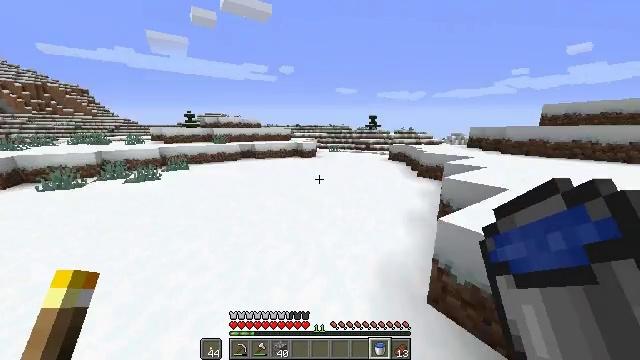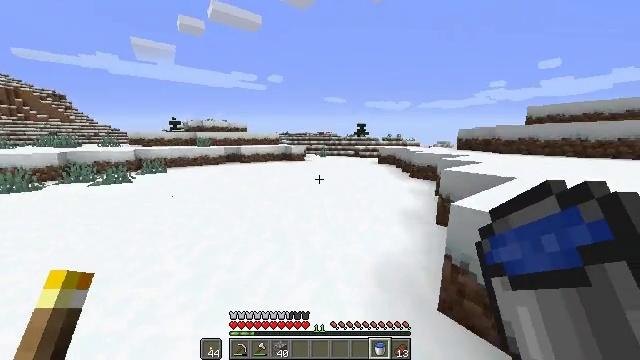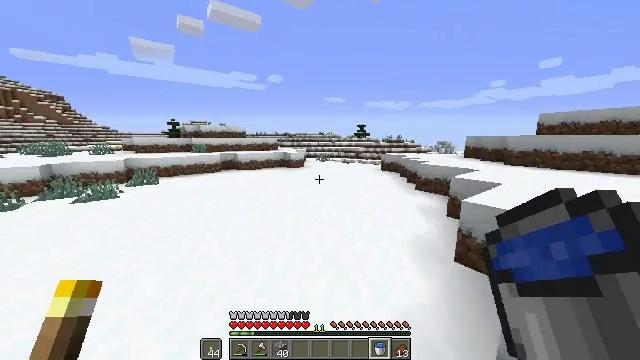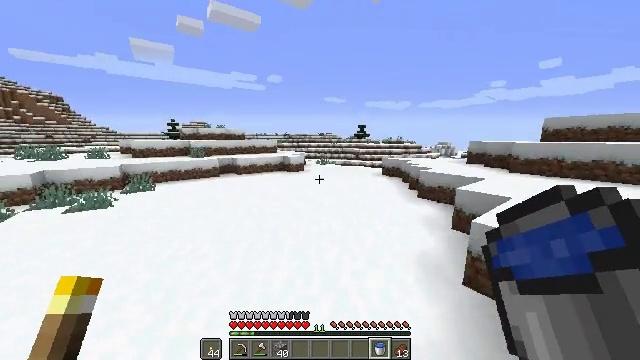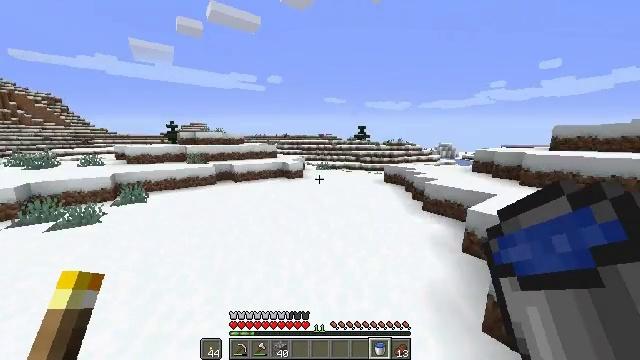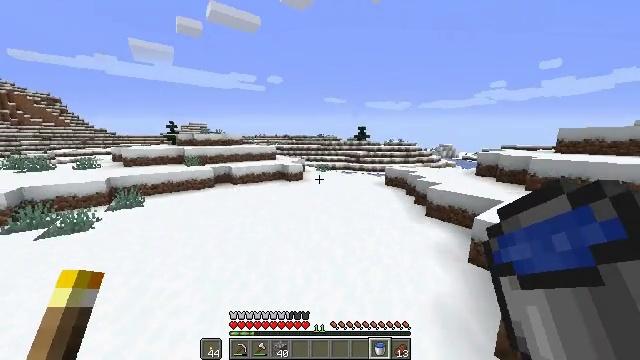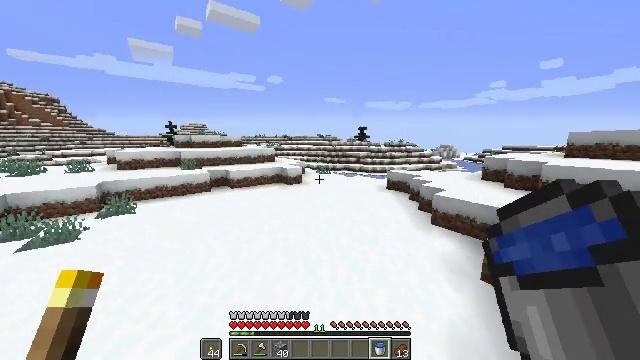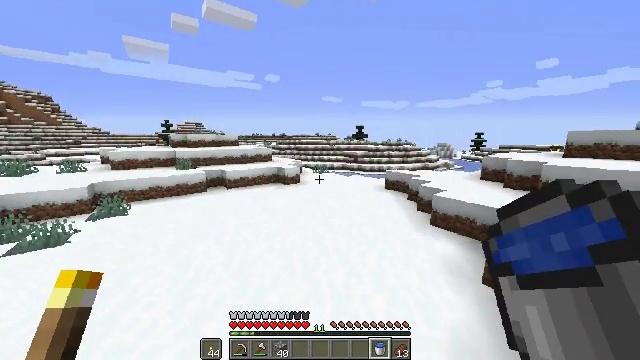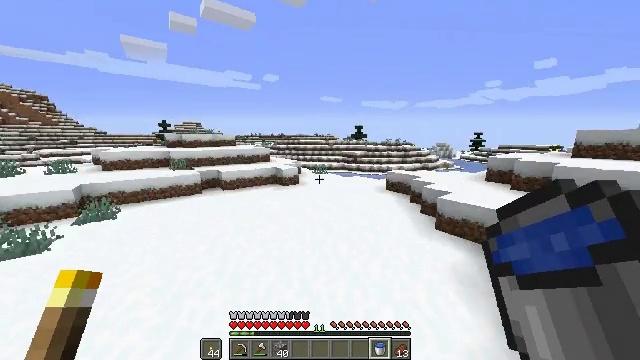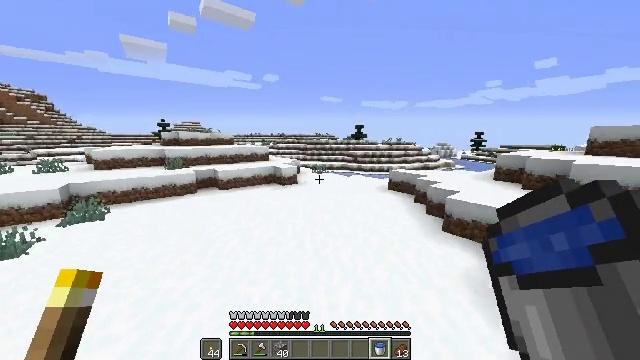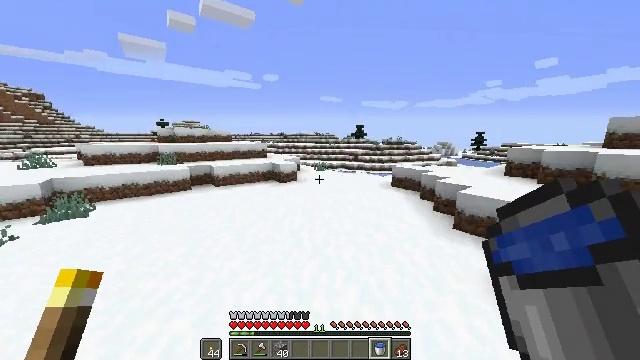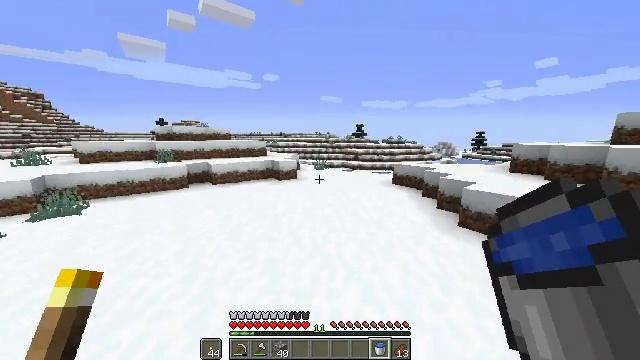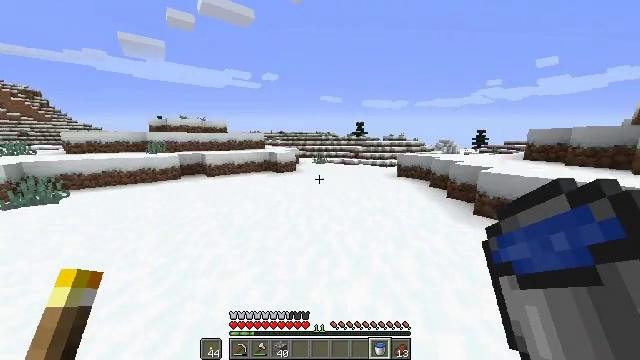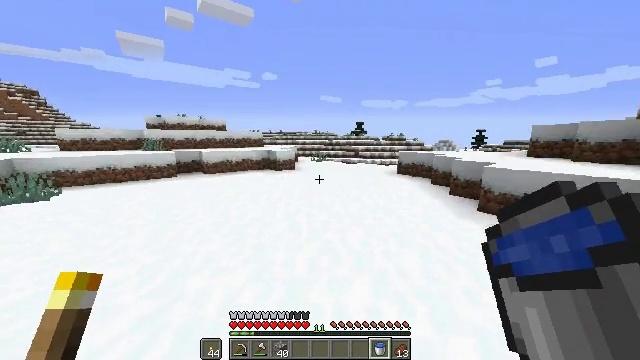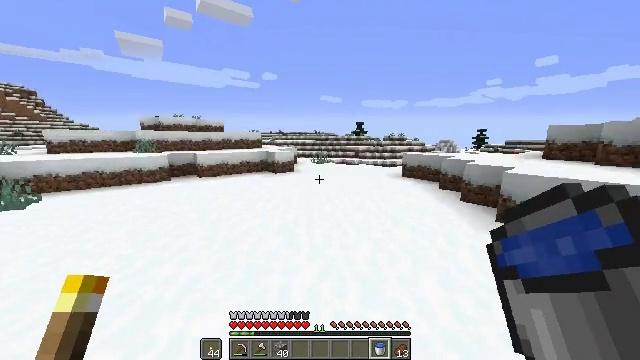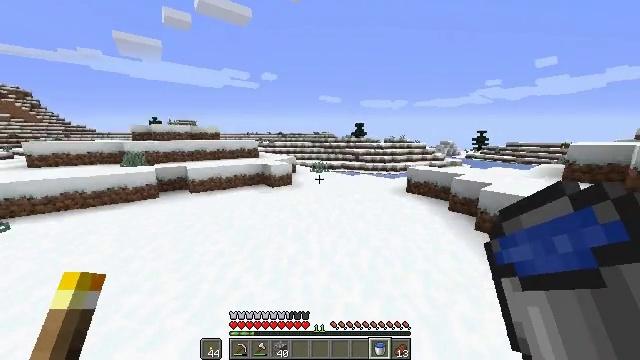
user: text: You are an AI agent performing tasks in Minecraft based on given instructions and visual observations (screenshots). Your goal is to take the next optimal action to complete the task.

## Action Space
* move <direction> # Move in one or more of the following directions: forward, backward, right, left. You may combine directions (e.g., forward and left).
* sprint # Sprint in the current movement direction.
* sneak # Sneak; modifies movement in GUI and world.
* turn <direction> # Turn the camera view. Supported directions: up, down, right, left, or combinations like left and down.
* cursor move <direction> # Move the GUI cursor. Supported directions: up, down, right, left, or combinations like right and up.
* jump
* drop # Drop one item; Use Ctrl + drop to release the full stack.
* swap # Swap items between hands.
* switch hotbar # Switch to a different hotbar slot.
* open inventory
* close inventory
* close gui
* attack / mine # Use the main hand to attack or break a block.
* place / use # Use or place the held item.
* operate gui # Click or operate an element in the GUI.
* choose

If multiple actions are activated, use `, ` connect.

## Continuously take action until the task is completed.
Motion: motion action
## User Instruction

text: Gather the white carpet for inventory.
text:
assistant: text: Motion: move forward, sprint, turn right and up, jump
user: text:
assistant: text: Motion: move forward, sprint, jump
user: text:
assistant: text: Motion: move forward, sprint, jump
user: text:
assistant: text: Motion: move forward, sprint, jump
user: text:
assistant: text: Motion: move forward, sprint, jump
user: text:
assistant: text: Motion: move forward, sprint, jump
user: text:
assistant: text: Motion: move forward, sprint, jump
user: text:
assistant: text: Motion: move forward, sprint, jump
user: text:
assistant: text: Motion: move forward, sprint, jump
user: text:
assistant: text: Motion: move forward, sprint, jump
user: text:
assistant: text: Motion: move forward, sprint, jump
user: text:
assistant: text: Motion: move forward, sprint, jump
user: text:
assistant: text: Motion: move forward, sprint, jump
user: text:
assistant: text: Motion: move forward, sprint, jump
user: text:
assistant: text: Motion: move forward, sprint, jump
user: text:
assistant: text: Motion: move forward, sprint, jump
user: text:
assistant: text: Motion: move forward, sprint, jump
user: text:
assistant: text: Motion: move forward, sprint, jump
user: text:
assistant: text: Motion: move forward, sprint, jump
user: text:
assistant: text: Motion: move forward, sprint, jump
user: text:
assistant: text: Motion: move forward, sprint, jump
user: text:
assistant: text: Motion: move forward, sprint, turn right, jump
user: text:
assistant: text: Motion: move forward, sprint, turn right, jump
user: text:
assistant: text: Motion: move forward, sprint, turn right, jump
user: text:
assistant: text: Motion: move forward, sprint, turn right, jump
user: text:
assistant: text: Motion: move forward, sprint, jump
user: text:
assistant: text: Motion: move forward, sprint, jump
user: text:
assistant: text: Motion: move forward, sprint, jump
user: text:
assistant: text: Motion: move forward and move right, sprint, jump
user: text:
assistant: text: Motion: move forward and move right, sprint, jump